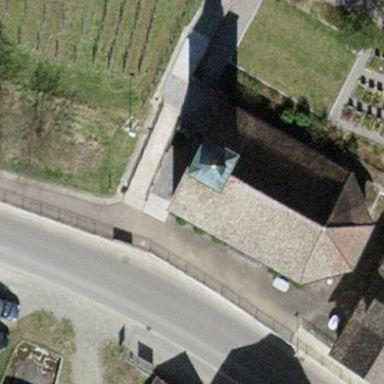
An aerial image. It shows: Church which is place of worship.